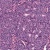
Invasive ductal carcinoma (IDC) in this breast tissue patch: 1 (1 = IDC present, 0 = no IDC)